Question: Is this code correct to implement an interstitial ad?

Because when I launch it I get this,
'''
<Google> Cannot present interstitial. It is not ready.
'''
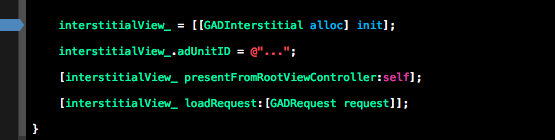
Answer: You need to wait until the ad loads successfully and only then present it in case of Interstitial ads. Otherwise the ads wont show up.
To do this conform to the 'GADInterstitialDelegate' protocol and set your view controller as the delegate of interstitial_.
'''
interstitial_.delegate = self;
'''
Then implement 'interstitialDidReceiveAd' as follows.
'''
- (void)interstitialDidReceiveAd:(GADInterstitial *)ad
{
[interstitial_ presentFromRootViewController:self];
}
'''
For more reference, please check <URL>